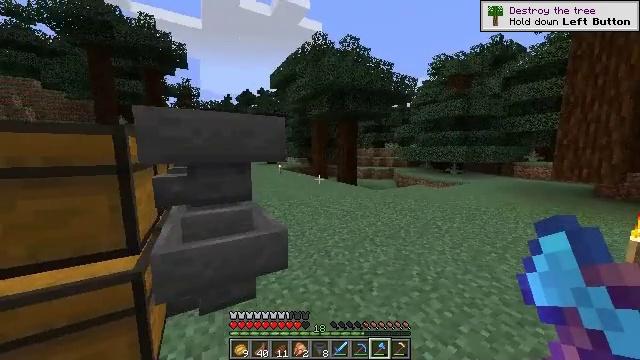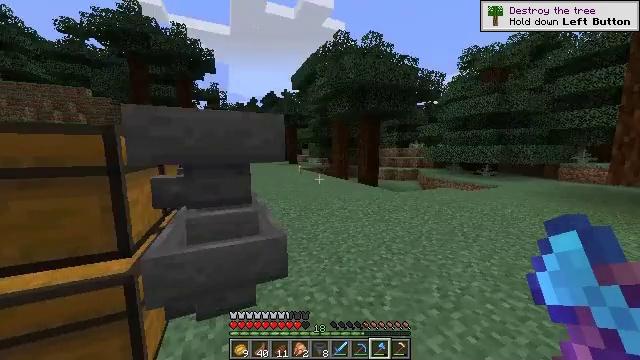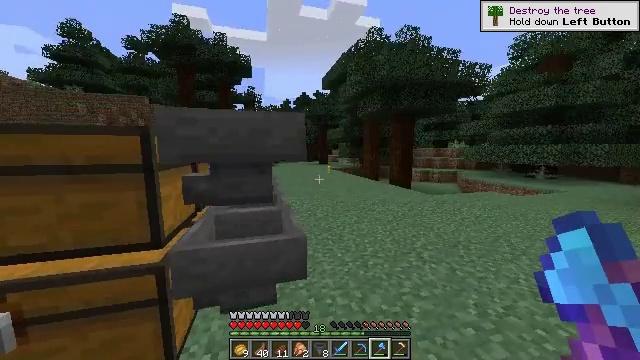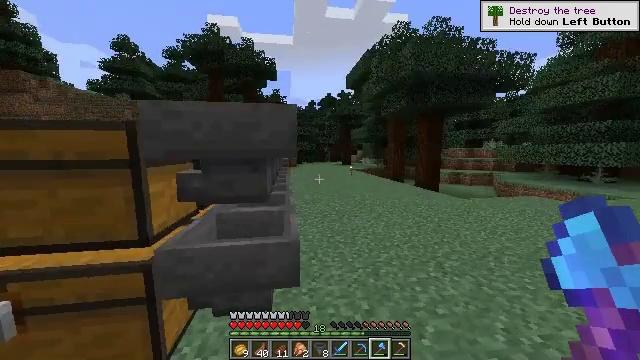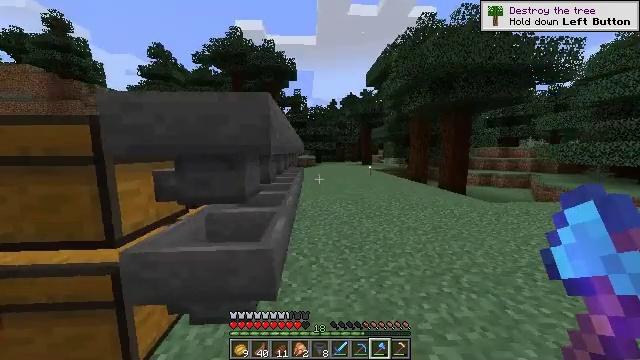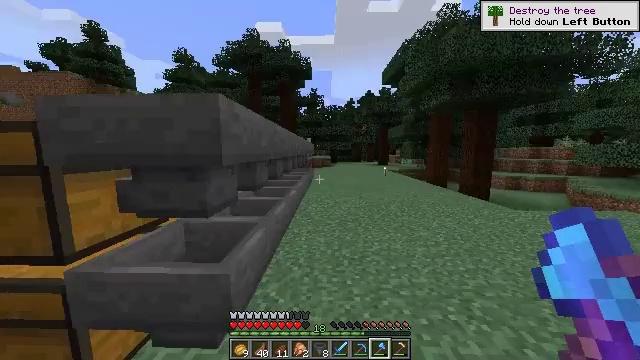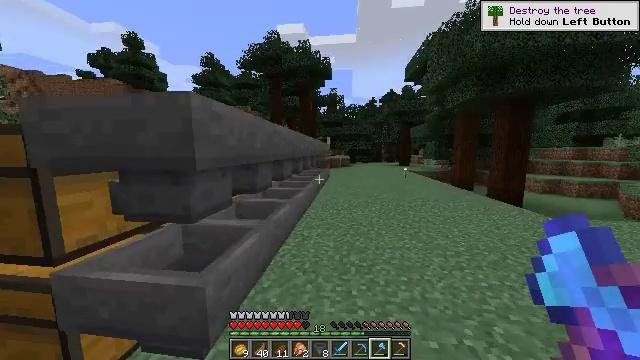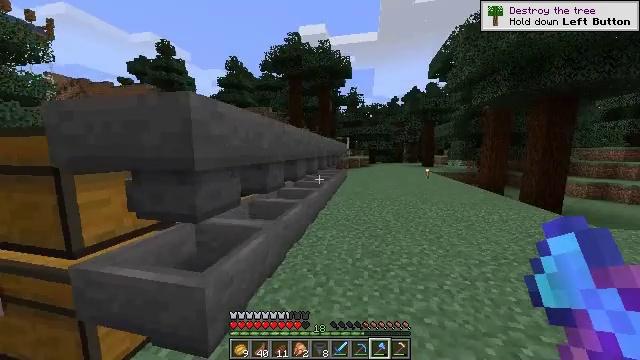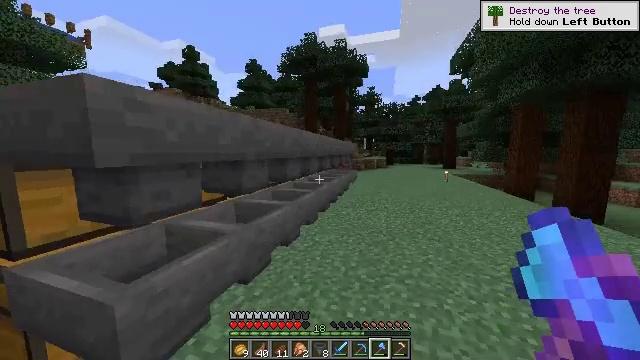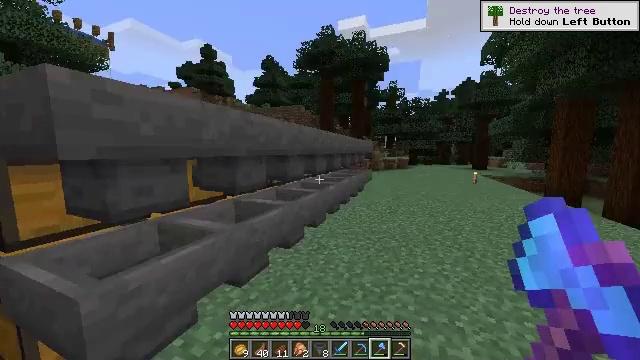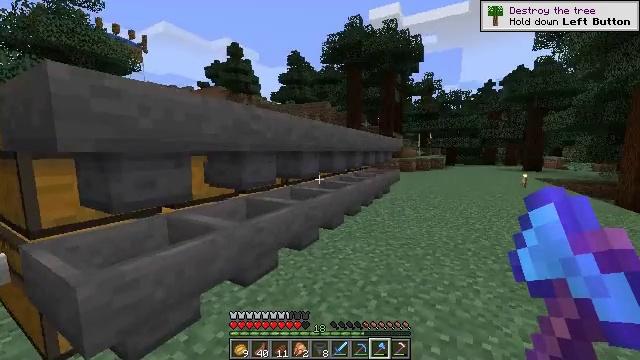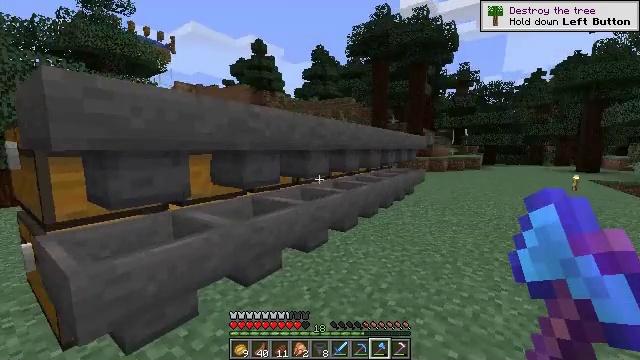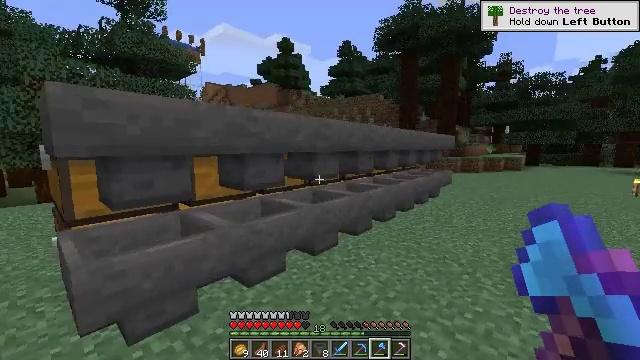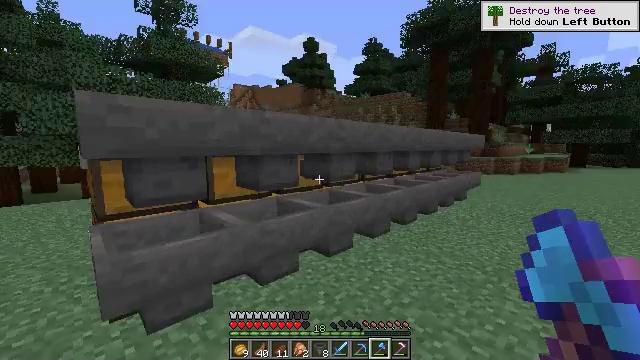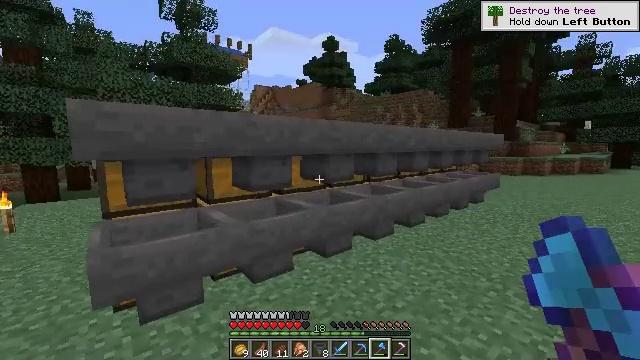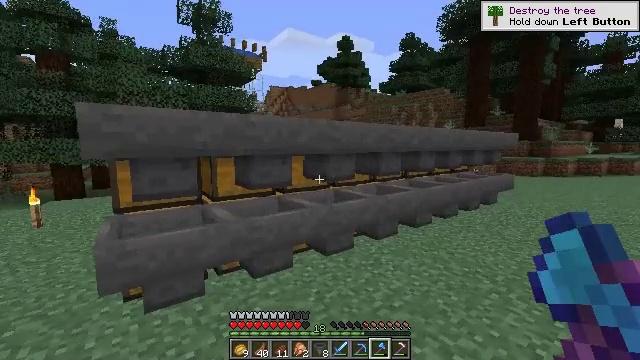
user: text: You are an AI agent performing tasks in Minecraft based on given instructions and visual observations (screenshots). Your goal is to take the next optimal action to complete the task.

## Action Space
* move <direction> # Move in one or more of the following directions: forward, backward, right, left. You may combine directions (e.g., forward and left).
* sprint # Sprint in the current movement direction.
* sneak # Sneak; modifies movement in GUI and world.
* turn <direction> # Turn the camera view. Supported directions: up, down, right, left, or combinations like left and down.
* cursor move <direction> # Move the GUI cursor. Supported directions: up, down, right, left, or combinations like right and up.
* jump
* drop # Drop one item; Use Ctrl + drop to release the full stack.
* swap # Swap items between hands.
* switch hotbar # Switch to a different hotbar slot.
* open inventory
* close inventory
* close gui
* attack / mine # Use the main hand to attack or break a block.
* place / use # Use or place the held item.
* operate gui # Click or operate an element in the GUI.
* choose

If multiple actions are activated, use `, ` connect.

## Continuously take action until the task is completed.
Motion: motion action
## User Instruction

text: Mine the large fern from the ground.
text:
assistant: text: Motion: move forward and move right, sprint, turn left
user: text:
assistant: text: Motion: move forward and move right, sprint, turn left
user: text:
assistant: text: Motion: move forward and move right, sprint, turn left
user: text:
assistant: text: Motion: move forward and move right, sprint, turn left
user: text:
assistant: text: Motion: move forward and move right, sprint, turn left
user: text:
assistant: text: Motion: move forward and move right, sprint, turn left
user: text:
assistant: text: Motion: move forward and move right, sprint, turn left
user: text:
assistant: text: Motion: move right, sprint, turn left
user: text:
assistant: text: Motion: move right, sprint, turn left
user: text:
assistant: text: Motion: move right, sprint, turn left
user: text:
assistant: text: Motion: move right, sprint, turn left
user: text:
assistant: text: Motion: move right, sprint, turn left
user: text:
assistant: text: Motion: move right, turn left
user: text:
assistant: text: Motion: move right, turn left
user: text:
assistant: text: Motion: move back and move right, turn left
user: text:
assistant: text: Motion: move back and move right, turn left
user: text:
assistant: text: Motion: move back and move right, turn left
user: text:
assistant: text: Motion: move back and move right, turn left
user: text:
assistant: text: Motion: move back and move right, turn left
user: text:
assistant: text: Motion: move back and move right, turn left
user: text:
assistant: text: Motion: move back and move right, turn left
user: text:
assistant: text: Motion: move back and move right, turn left
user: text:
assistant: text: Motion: move back and move right, turn left
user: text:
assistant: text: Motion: move right, turn left
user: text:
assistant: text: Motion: no_op
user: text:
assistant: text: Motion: no_op
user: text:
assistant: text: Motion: move left, turn left
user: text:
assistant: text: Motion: move left, turn left
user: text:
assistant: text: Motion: move forward and move left, turn left
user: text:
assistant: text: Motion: move forward and move left, turn left